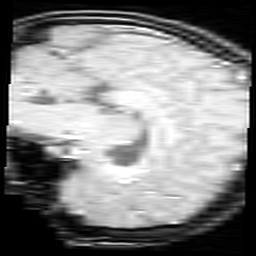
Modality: inplaneT1
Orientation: sagittal
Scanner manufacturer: ge
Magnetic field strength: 3 T
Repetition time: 0.25 s
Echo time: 0.0036 s